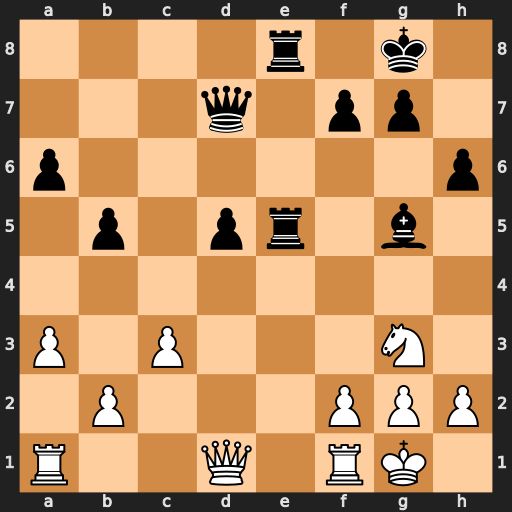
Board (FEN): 4r1k1/3q1pp1/p6p/1p1pr1b1/8/P1P3N1/1P3PPP/R2Q1RK1
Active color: w
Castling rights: -
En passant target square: -
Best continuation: f4 Bxf4 Rxf4